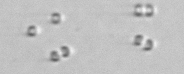
Label: Phaeocystis